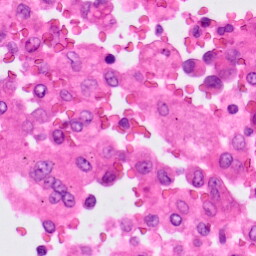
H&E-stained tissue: Lung